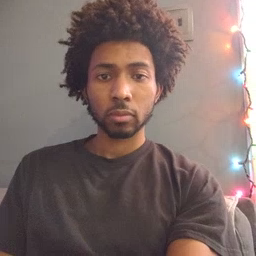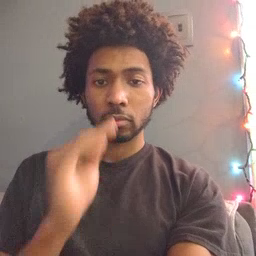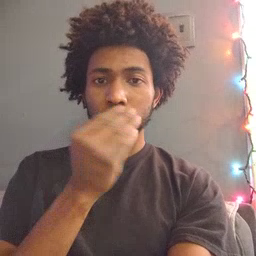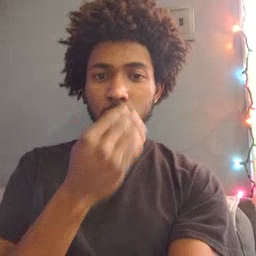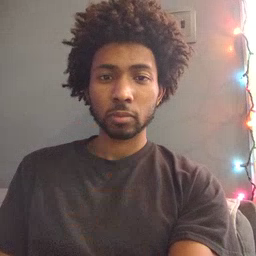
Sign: flower